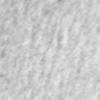
Label: no_change